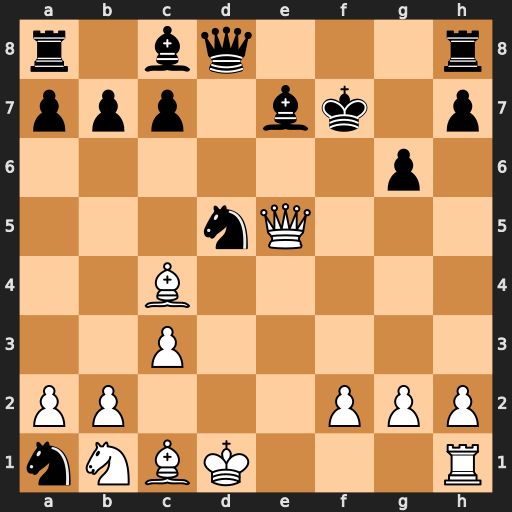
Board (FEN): r1bq3r/ppp1bk1p/6p1/3nQ3/2B5/2P5/PP3PPP/nNBK3R
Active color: w
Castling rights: -
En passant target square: -
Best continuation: Bxd5+ Qxd5+ Qxd5+